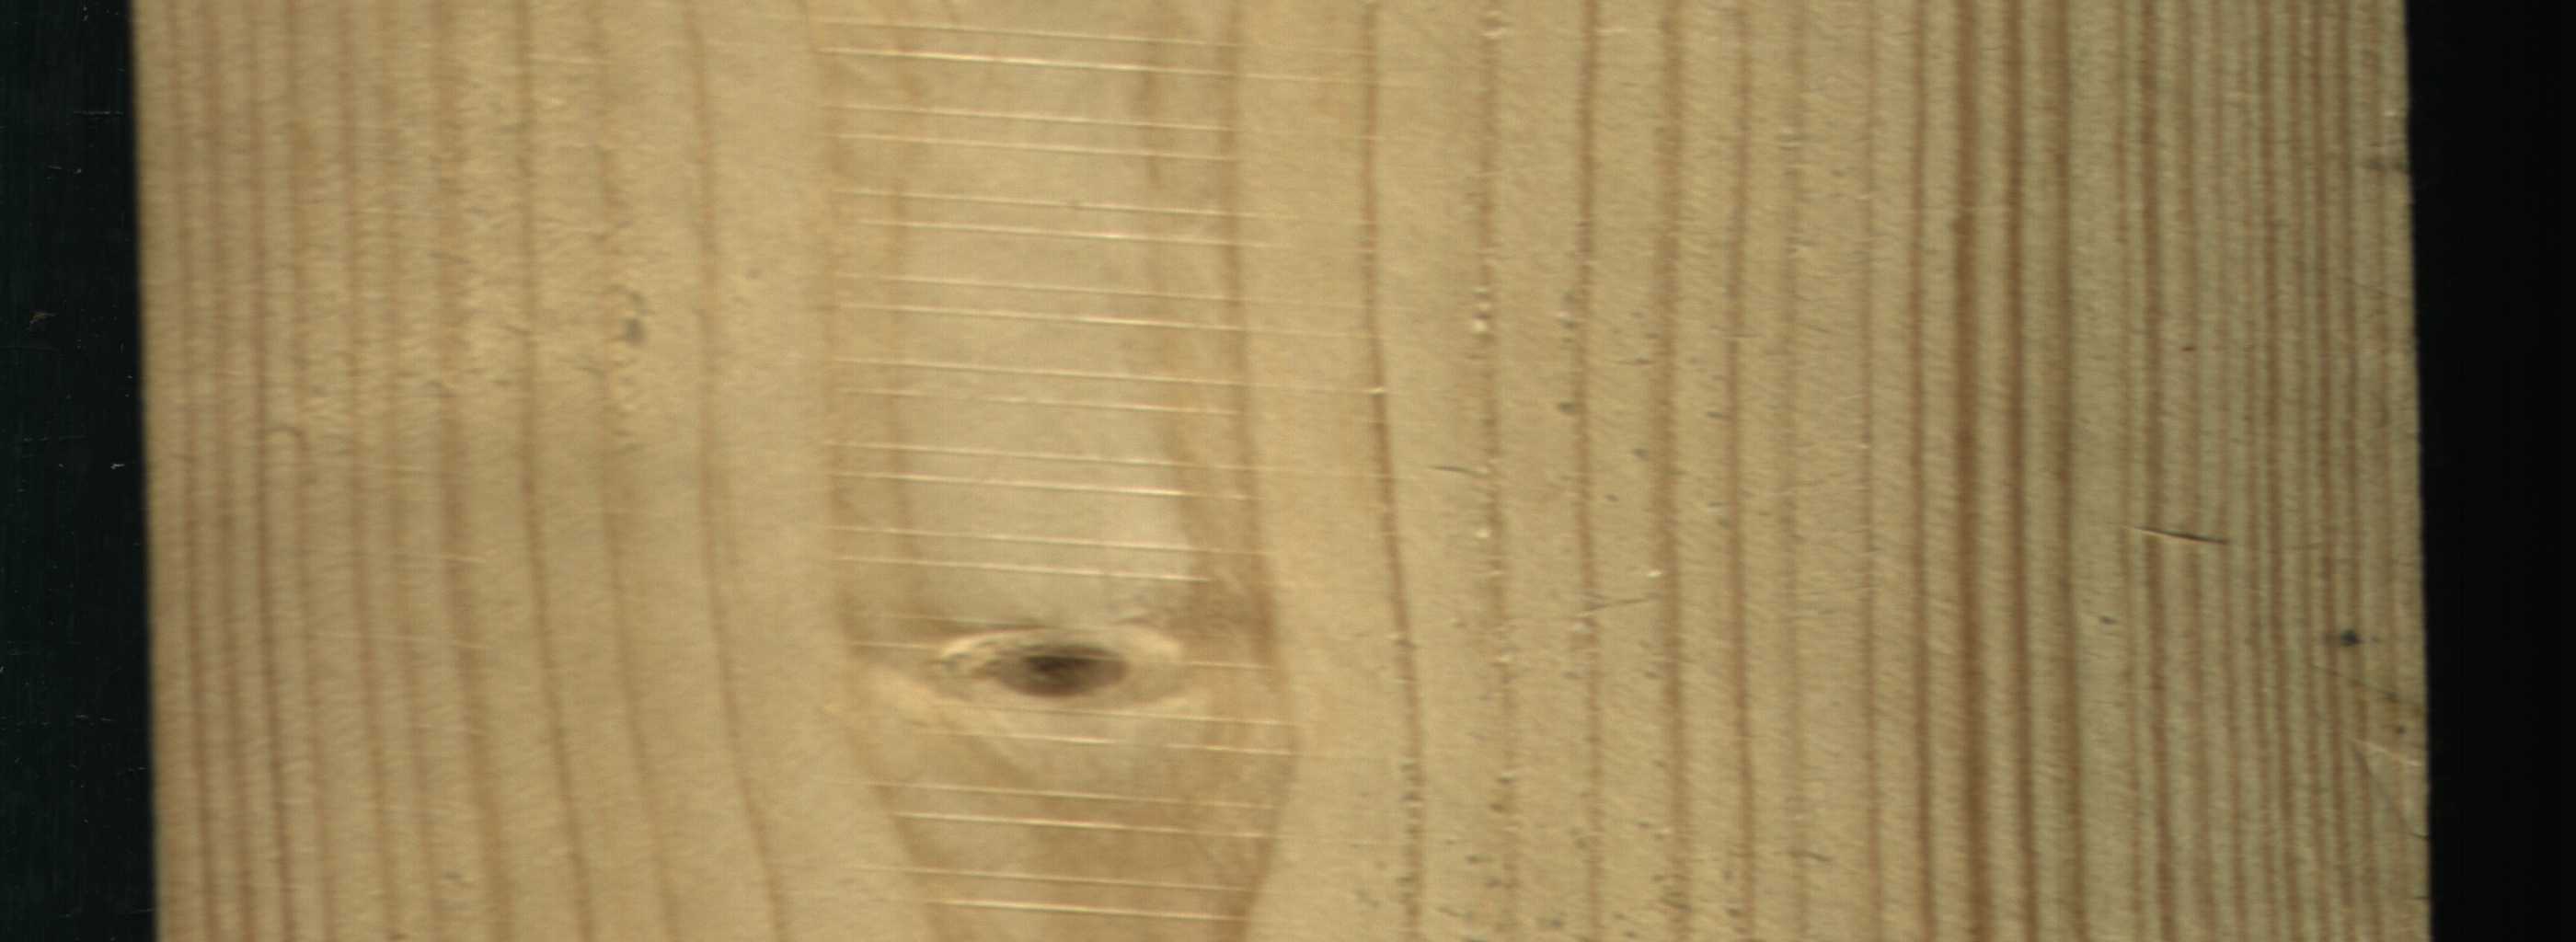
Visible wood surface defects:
Live_Knot